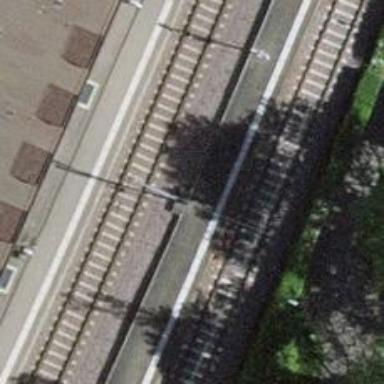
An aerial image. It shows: Stop position for public transport at railway stop.